Question: I am trying to style a text input field. So far, I tried to use borders and images as background but that's not a scalable solution. How could I style an input field like the one in the image below?

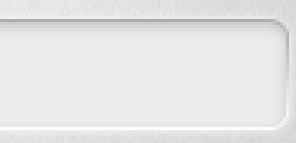
Answer: Use CSS3 'box-shadow' property. Example:
'''
input[type=text] {
box-shadow: inset 2px 2px 2px 2px black;
}
'''